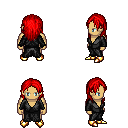
a pixel art fantasy rpg character, male body template, human, tanned skin, gray robe, white pants, red long hairstyle, gold boots, four views (front, back, left, right), 2x2 character sprite sheet, small pixel art, hard edges, no anti-aliasing